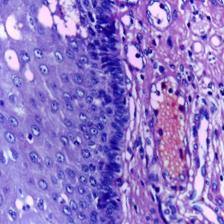
Diagnosis: Normal